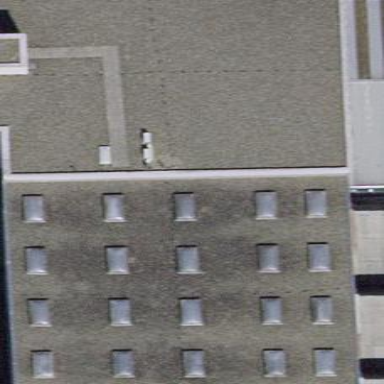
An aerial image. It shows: Industrial building.